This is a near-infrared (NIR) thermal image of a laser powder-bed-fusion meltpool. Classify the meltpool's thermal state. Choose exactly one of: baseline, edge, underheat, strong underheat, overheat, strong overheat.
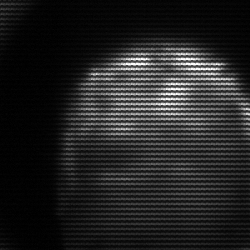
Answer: edge